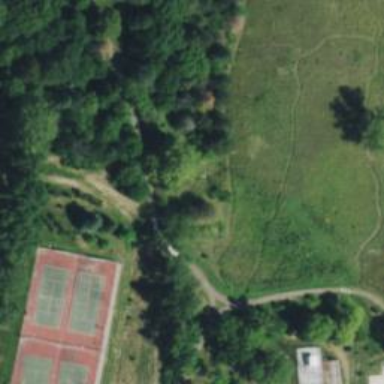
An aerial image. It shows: Disc golf pitch for leisure sports on the land.